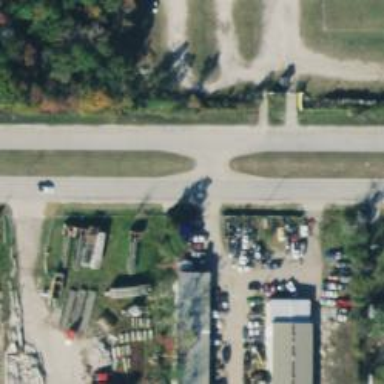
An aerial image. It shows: Secondary link road.